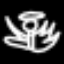
Label: angel